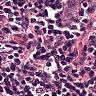
Metastatic tissue present: no